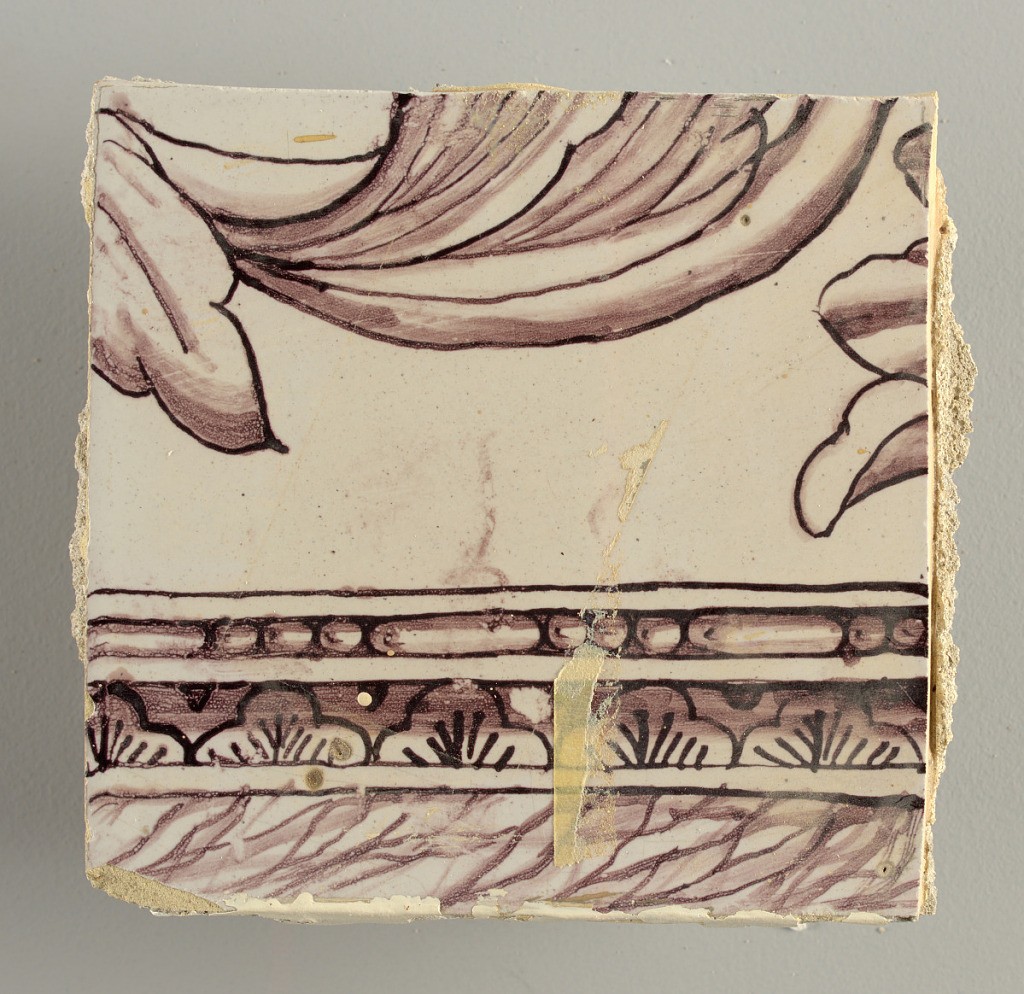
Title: Wall facing
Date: ca. 1725
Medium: tin-glazed earthenware, underglaze
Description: Two vertical rectangles, twenty-three tiles high.  A) Nine tiles wide at top; seven tiles wide at bottom.  B) Ten and one-half tiles wide.

Arabesque design of foliage.  A) with centered figure of Justice under a canopy.  B) with centered urn.